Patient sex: M
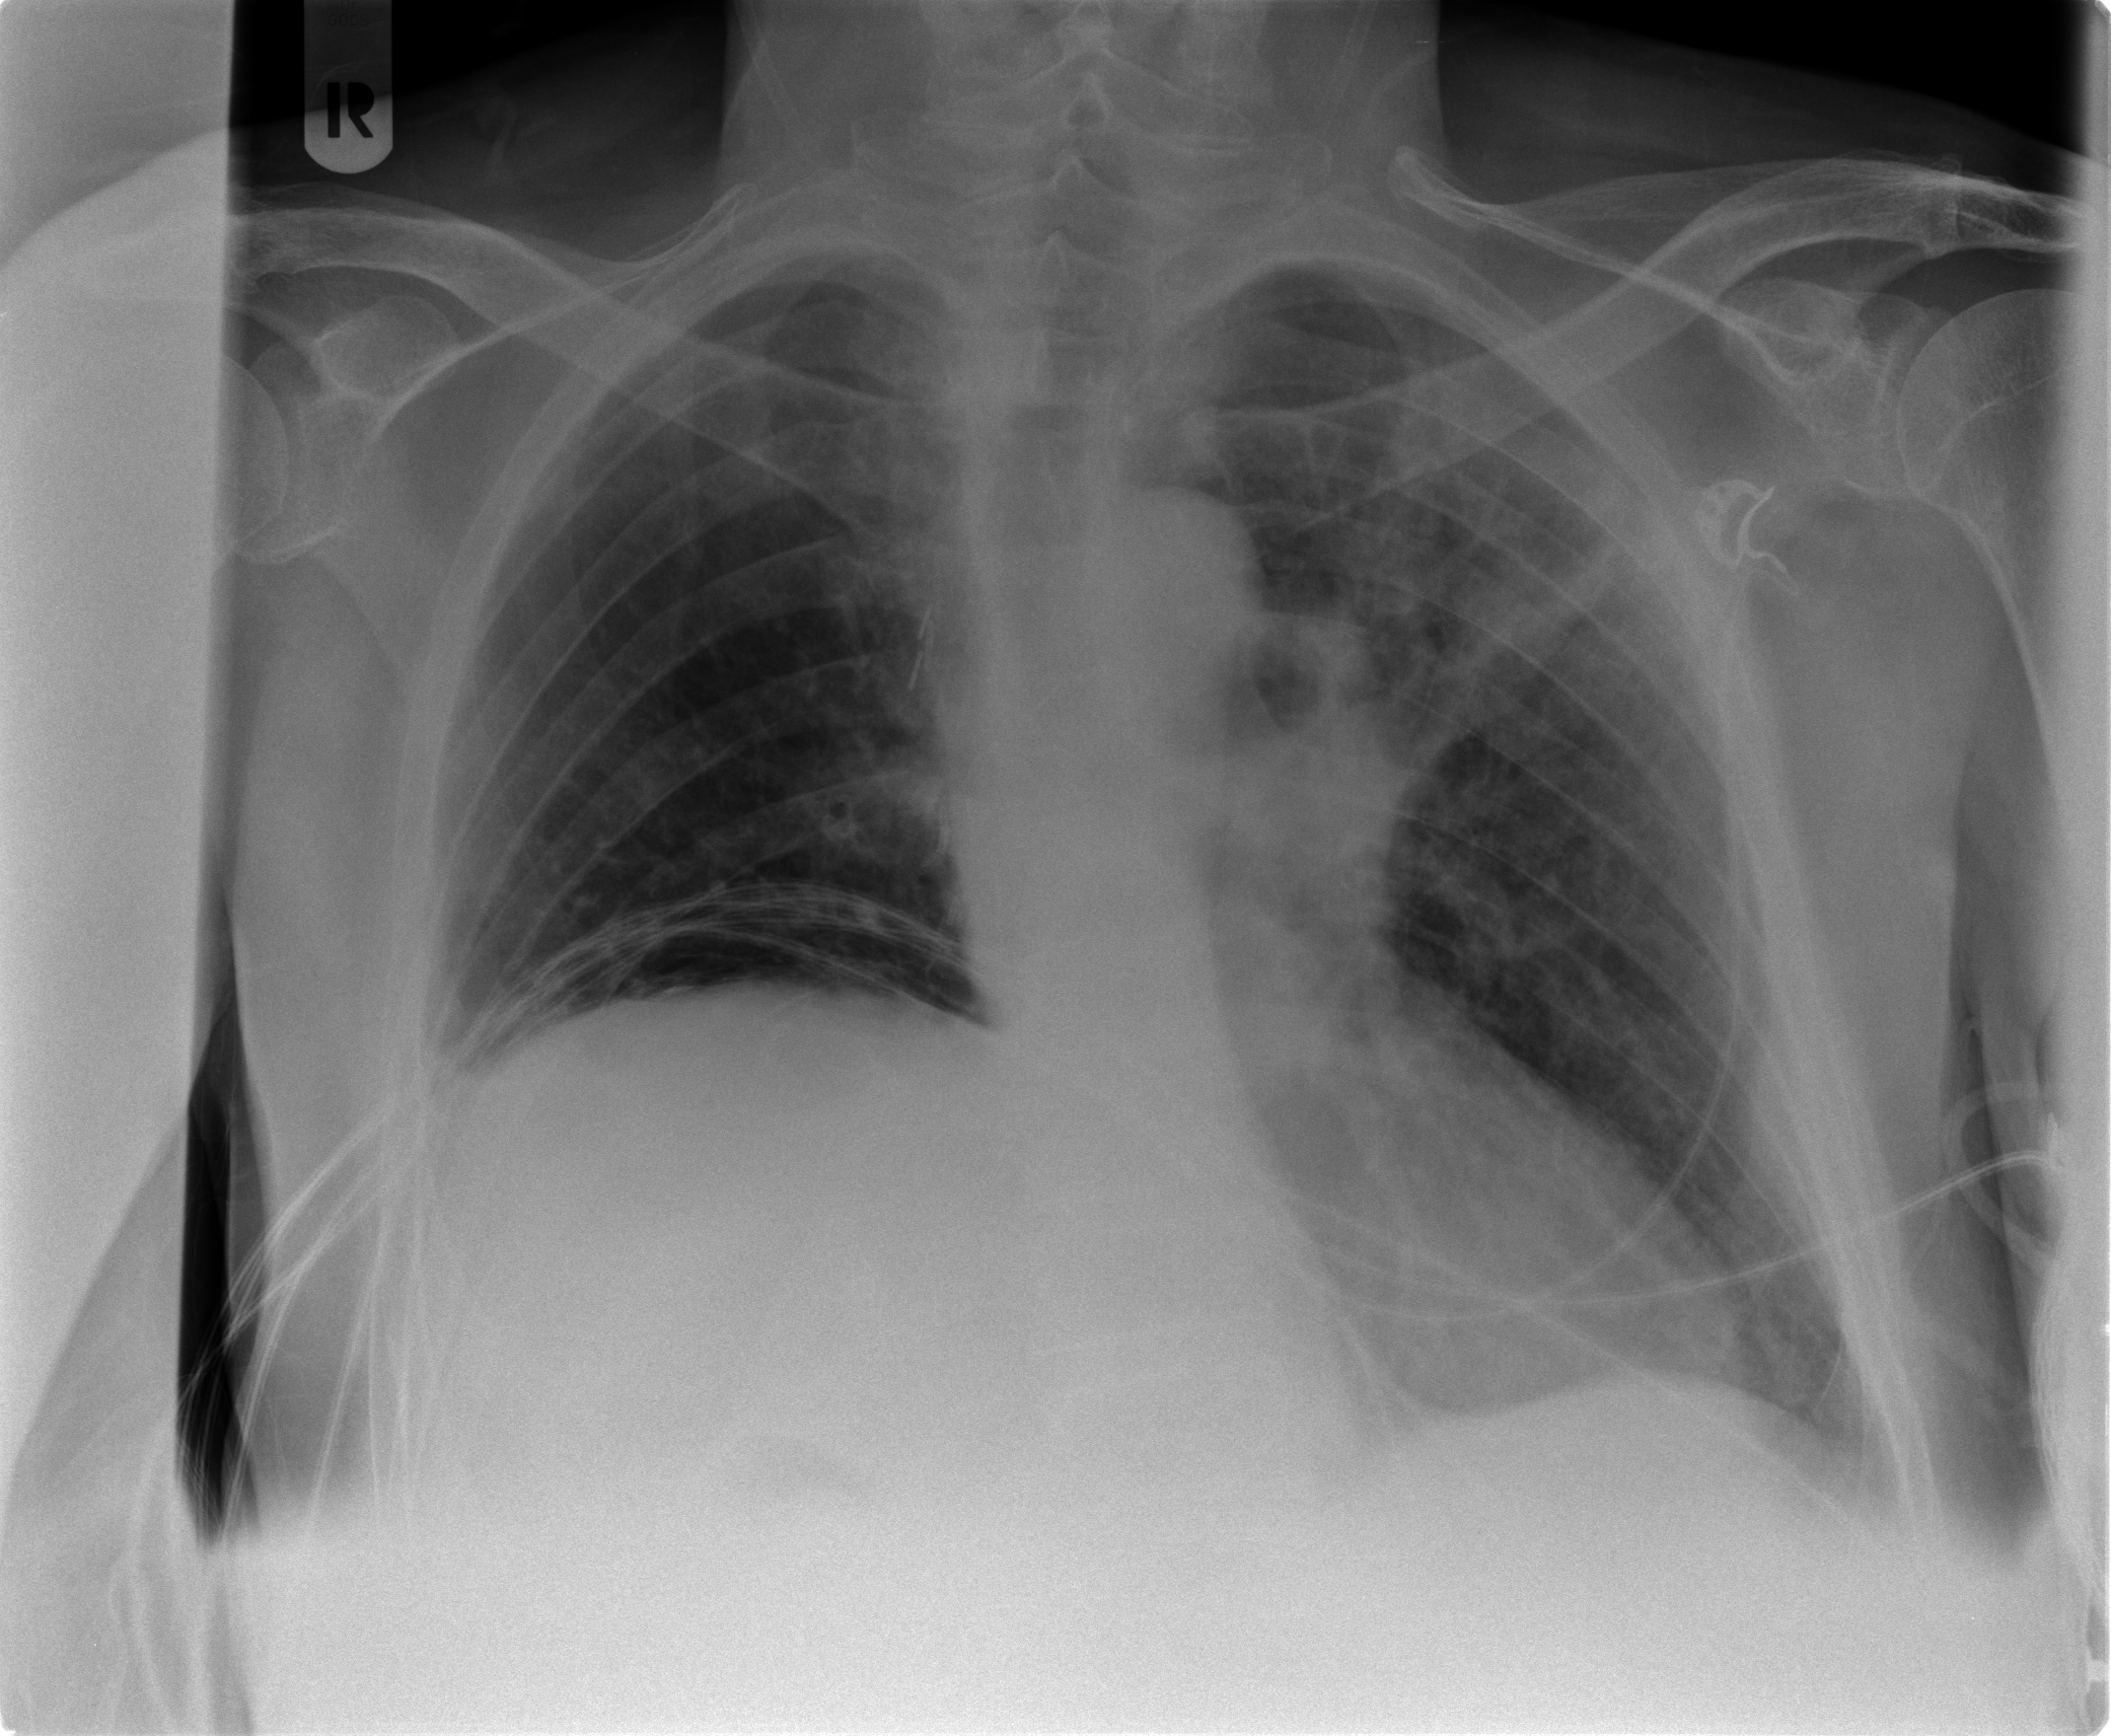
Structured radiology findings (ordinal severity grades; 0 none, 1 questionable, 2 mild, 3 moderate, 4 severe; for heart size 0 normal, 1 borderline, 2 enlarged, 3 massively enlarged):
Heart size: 2
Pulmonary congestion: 0
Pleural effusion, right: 2
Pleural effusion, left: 2
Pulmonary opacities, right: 0
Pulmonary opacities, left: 2
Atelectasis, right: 2
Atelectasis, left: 2